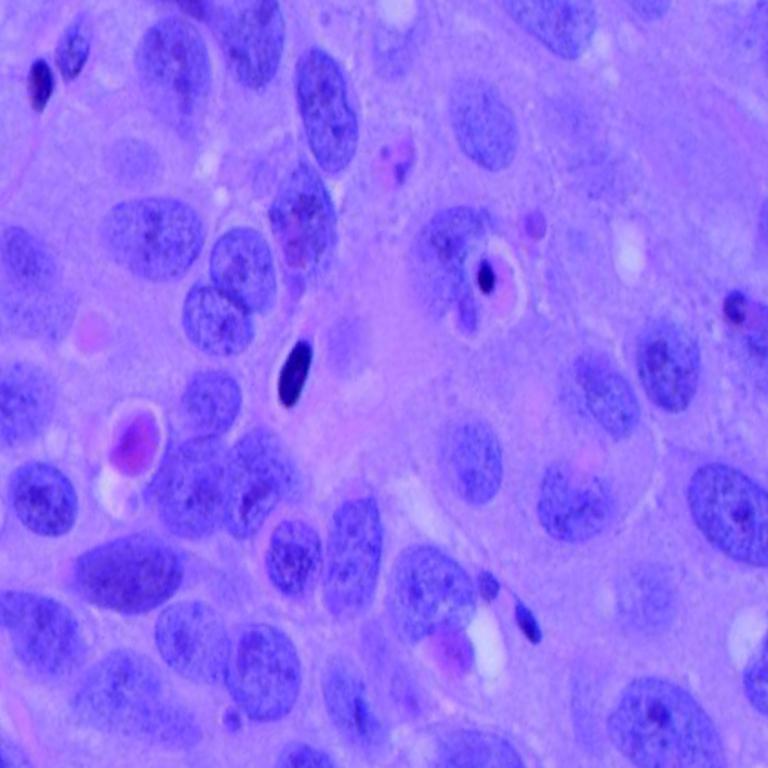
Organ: lung
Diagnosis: squamous carcinomas